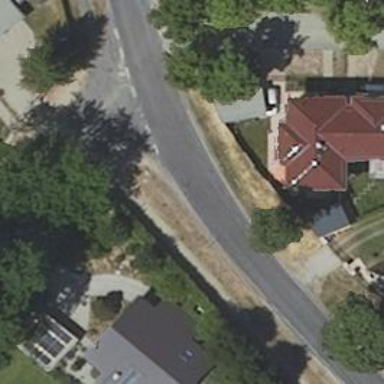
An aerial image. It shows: Secondary road with asphalt surface. It is lined with residential properties.